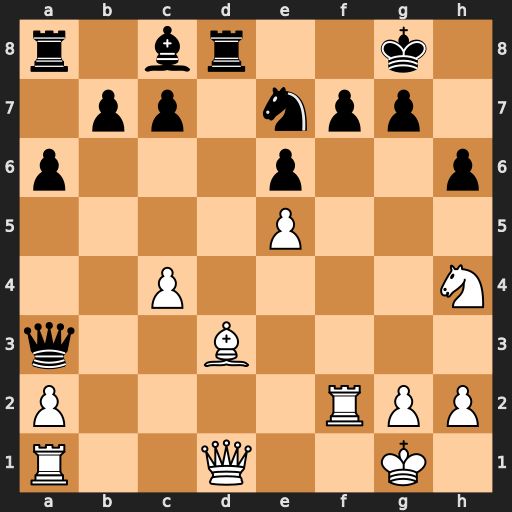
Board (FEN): r1br2k1/1pp1npp1/p3p2p/4P3/2P4N/q2B4/P4RPP/R2Q2K1
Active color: w
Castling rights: -
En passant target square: -
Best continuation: Bh7+ Kxh7 Qxd8